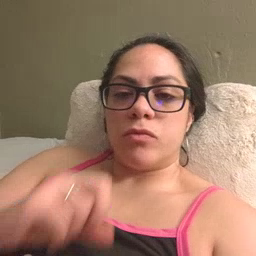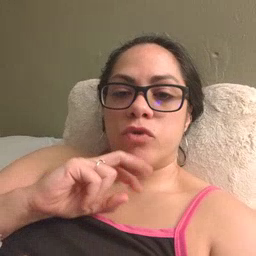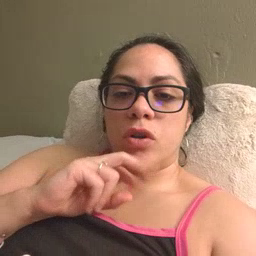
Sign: frog